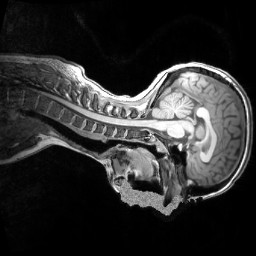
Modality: T1w
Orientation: sagittal
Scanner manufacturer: siemens
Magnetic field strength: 3 T
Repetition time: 2.3 s
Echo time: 0.0033 s